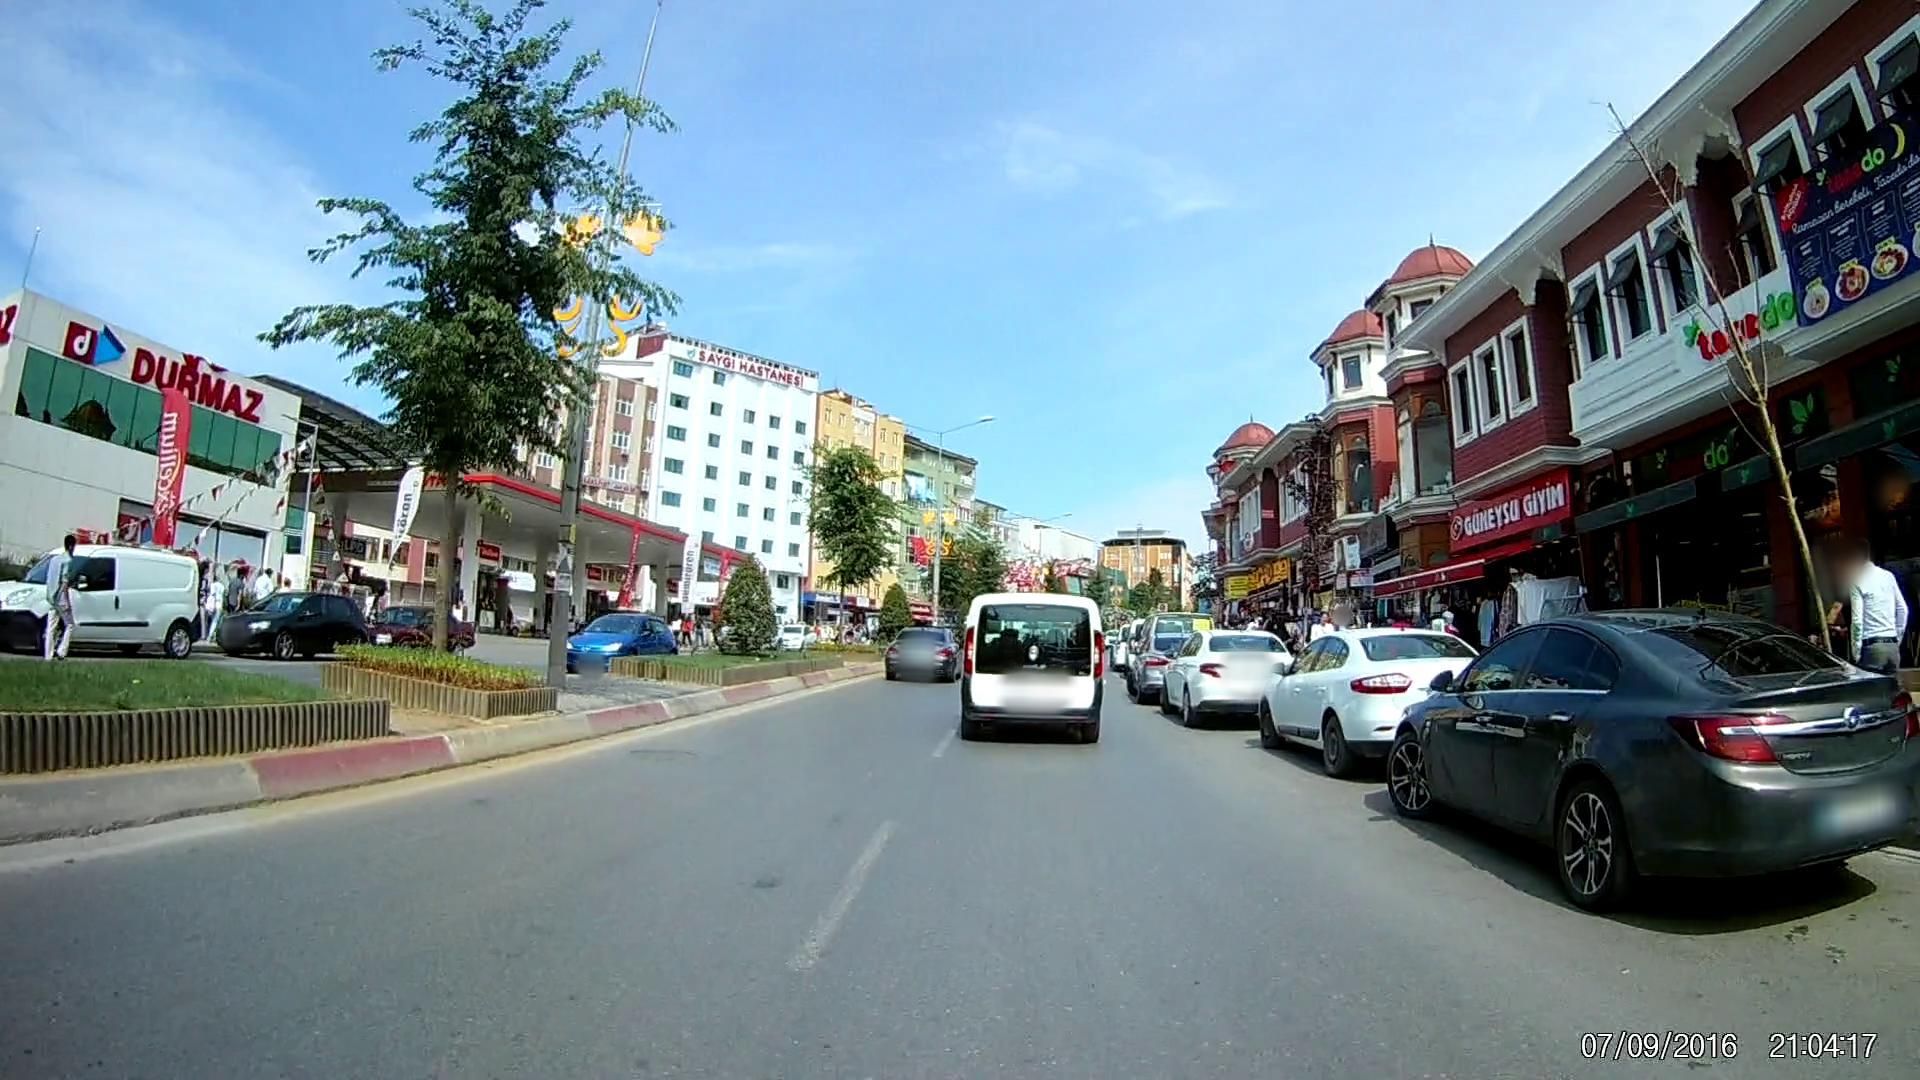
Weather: clear
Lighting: day
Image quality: good
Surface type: driving surface
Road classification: primary, tertiary
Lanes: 1.0
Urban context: urban centre
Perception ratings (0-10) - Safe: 6.41, Lively: 9.08, Beautiful: 4.57, Boring: 0.99, Depressing: 7.53, Wealthy: 7.03